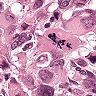
Metastatic tissue present: yes